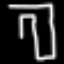
Label: pants